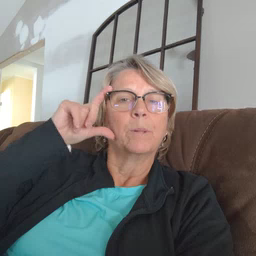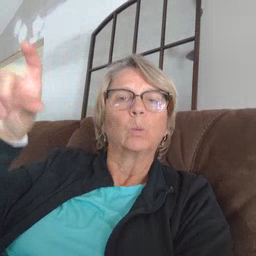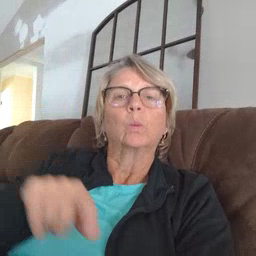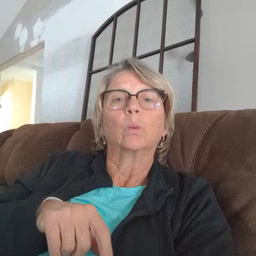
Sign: moon